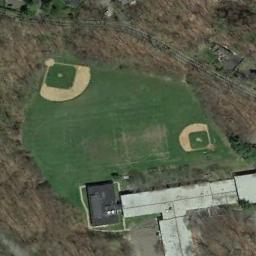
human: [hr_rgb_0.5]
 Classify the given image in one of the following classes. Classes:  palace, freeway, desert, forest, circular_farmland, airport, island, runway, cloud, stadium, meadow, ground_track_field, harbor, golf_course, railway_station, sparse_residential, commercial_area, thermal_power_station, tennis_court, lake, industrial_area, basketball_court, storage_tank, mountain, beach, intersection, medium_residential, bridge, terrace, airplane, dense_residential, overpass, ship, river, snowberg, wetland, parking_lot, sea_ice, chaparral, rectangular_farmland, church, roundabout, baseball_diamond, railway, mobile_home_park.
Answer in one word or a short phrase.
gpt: baseball_diamond